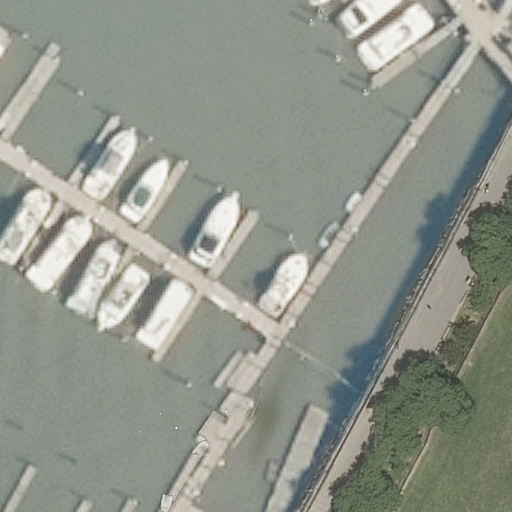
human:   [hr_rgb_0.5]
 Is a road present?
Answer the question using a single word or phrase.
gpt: yes

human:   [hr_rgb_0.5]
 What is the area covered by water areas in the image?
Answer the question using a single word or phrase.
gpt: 8118m2

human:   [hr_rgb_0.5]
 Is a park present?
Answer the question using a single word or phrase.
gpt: yes

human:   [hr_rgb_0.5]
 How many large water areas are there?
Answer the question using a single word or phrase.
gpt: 1

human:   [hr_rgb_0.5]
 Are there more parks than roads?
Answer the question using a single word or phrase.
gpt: no

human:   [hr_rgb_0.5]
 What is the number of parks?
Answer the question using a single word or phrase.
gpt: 1

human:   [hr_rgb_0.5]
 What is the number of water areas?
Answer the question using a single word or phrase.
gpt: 1

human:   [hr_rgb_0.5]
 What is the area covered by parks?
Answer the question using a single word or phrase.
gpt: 434m2

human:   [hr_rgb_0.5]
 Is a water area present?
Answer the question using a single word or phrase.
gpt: yes

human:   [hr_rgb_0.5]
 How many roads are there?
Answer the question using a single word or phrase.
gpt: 1

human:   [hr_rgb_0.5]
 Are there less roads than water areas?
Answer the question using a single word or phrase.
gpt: no

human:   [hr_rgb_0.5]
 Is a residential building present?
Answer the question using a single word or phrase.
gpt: no

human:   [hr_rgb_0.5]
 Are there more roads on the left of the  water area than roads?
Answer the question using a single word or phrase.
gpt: no

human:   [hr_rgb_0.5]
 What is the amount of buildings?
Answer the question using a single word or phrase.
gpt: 0

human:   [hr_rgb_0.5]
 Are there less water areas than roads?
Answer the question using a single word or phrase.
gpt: no

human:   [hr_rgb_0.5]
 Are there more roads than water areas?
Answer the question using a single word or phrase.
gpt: no

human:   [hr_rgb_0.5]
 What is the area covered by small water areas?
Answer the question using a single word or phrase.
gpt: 0m2

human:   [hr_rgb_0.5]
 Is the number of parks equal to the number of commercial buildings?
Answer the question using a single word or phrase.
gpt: no

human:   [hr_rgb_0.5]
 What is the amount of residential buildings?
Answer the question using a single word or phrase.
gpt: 0

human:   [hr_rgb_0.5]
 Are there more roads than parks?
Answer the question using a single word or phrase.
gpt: no

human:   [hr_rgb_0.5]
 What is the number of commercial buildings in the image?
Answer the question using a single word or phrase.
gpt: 0

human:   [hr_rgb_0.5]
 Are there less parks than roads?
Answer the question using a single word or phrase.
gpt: no

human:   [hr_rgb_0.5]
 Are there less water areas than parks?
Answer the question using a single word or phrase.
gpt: no

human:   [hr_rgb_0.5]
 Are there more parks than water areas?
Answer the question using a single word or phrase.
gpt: no

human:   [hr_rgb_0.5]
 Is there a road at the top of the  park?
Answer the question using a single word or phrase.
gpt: no

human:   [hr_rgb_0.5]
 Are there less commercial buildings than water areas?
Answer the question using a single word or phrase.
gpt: yes

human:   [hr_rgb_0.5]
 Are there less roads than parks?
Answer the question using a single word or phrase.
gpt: no

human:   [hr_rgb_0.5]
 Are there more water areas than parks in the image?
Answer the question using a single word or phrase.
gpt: no

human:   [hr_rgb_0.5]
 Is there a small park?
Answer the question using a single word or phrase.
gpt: no

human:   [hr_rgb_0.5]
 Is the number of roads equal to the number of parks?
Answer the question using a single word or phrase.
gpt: yes

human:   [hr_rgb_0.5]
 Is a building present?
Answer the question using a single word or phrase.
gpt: no

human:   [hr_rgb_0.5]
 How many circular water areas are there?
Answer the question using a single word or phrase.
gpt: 0

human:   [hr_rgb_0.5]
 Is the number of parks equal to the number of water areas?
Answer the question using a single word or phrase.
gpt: yes

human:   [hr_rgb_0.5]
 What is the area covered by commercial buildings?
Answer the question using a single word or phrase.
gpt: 0m2

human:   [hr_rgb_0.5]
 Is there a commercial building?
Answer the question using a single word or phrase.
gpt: no

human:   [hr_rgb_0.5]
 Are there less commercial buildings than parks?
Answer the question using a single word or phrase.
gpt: yes

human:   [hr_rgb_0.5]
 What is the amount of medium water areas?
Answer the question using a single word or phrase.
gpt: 0

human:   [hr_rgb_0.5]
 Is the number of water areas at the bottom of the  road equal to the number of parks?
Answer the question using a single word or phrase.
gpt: no

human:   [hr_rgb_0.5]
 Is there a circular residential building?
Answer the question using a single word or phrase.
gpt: no

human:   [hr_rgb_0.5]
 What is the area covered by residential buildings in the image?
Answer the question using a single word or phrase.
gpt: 0m2

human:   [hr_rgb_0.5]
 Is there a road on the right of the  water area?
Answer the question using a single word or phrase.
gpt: yes

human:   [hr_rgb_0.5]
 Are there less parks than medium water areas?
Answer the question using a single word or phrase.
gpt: no

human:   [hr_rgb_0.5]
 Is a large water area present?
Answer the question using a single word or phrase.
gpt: yes

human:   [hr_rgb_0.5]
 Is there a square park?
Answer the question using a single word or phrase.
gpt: no

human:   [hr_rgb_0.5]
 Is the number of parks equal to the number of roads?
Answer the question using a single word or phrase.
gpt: yes

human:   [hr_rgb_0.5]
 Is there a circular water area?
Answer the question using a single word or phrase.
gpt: no

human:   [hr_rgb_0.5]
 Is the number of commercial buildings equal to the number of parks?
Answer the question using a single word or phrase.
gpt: no

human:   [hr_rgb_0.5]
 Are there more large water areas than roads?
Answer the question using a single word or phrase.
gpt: no

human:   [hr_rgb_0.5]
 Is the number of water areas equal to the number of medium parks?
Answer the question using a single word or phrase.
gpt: yes

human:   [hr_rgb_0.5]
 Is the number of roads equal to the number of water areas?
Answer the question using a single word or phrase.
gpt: yes

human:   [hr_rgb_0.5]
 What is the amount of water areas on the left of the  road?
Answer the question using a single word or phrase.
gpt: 0

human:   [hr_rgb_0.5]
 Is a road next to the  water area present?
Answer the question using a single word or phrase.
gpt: yes

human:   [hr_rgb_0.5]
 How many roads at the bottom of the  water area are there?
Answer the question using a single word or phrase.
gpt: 0

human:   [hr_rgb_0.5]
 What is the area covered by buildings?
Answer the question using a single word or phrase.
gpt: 0m2

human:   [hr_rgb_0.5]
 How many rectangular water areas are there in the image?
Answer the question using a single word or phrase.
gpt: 0

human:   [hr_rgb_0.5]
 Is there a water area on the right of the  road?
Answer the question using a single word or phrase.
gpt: no

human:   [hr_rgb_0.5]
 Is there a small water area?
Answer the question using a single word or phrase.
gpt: no

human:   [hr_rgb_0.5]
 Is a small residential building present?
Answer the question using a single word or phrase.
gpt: no

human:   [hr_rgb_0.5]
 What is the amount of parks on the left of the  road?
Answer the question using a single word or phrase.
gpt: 0

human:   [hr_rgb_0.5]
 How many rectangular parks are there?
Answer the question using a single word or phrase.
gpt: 1

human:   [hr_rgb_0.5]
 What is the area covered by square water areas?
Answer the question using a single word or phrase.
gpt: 0m2

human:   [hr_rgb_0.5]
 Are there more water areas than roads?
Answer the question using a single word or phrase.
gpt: no

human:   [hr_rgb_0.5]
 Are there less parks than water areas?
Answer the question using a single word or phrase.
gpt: no

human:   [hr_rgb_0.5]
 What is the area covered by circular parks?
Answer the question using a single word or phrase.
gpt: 0m2